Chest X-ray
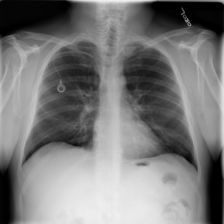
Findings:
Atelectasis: positive
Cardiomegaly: negative
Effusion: negative
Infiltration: negative
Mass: negative
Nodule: negative
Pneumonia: negative
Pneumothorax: negative
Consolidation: negative
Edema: negative
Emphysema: negative
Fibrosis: negative
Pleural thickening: negative
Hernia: negative